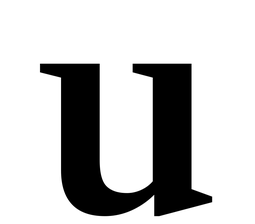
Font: LibreCaslonText_SemiBold